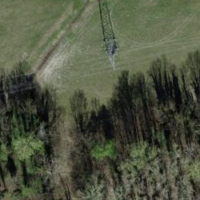
EUNIS habitat code: 41
Species observed at this site:
Diospyros lotus